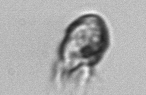
Label: Ciliophora